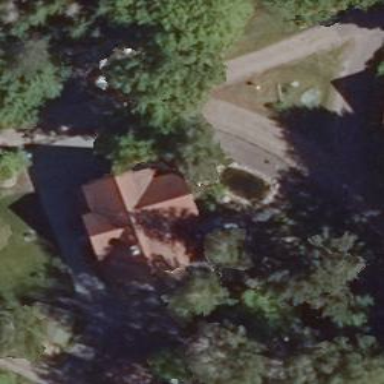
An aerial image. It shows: Simple and straightforward house.